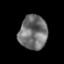
Tissue: prostate
Cell type: T cells
Senescence score: 0.2808
Nuclear area (px): 939
Mean DAPI intensity: 112.782